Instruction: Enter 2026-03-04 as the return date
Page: home
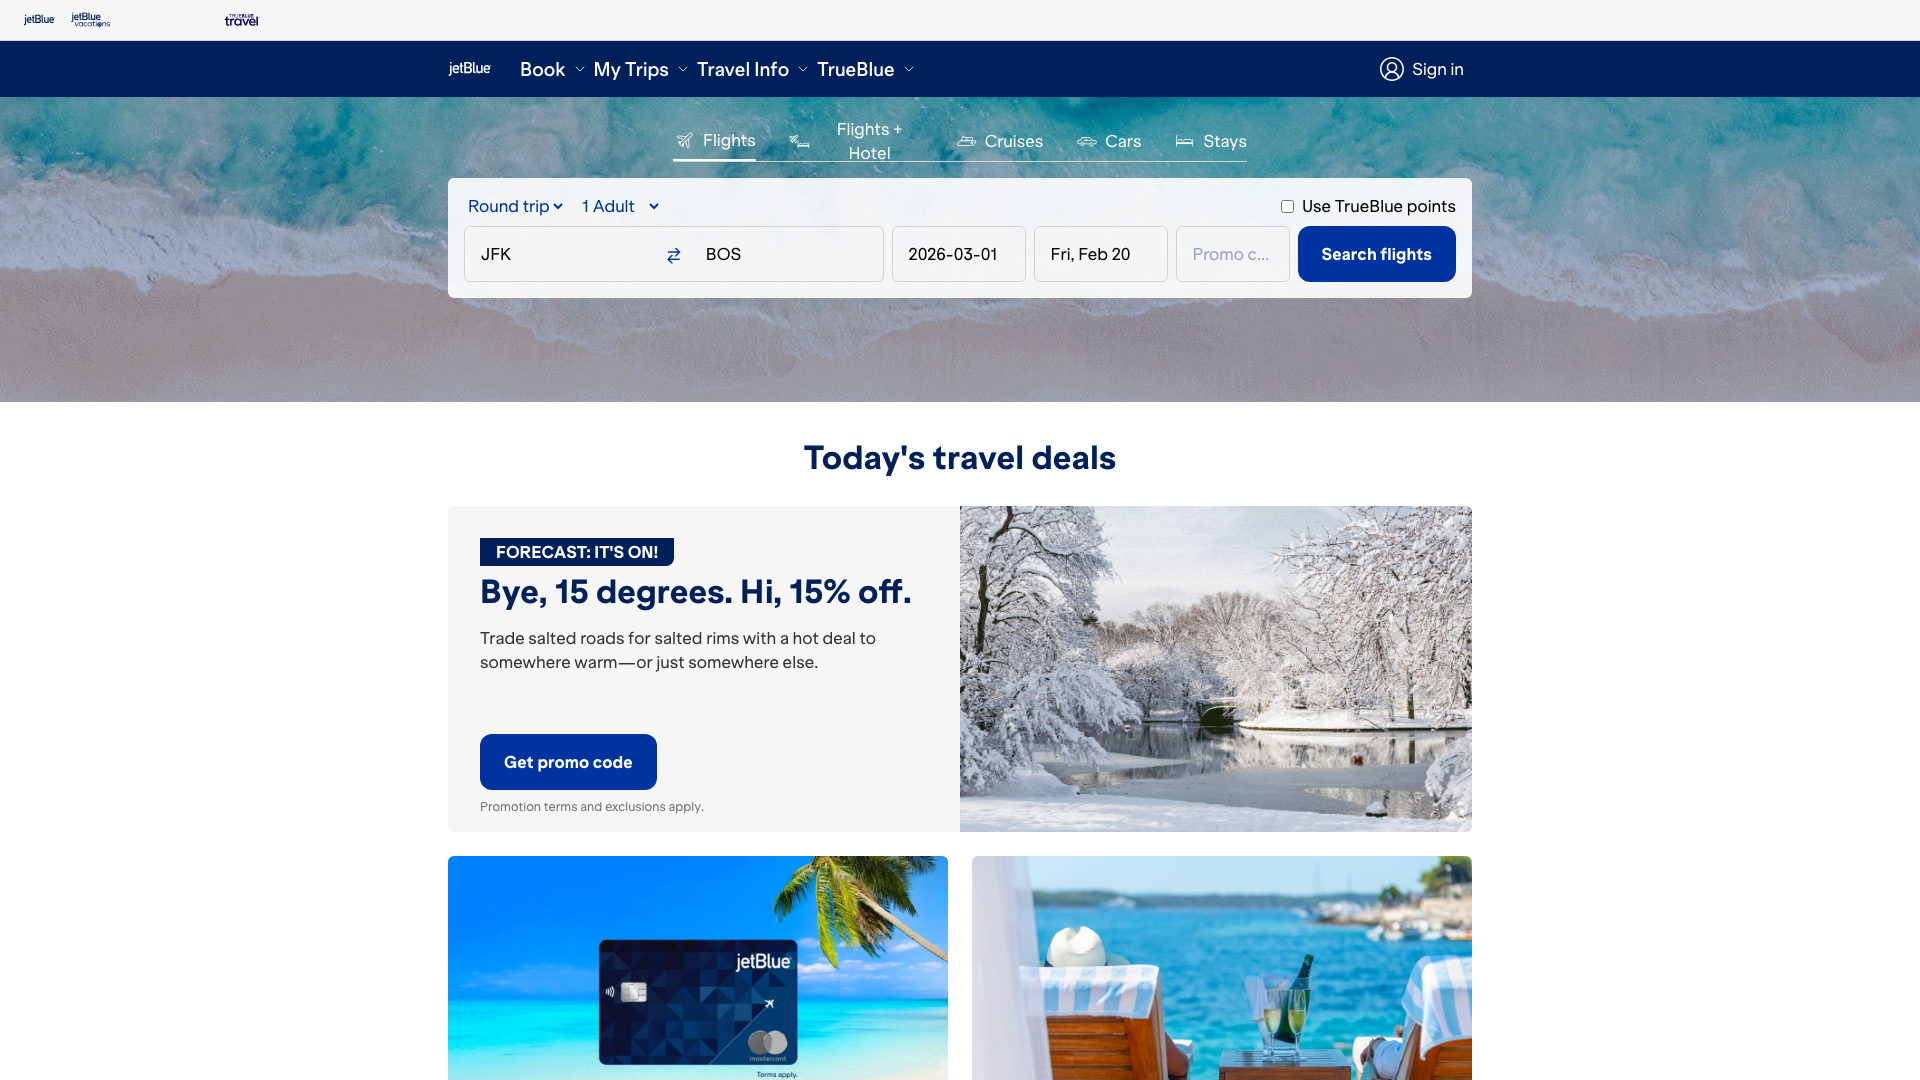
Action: type